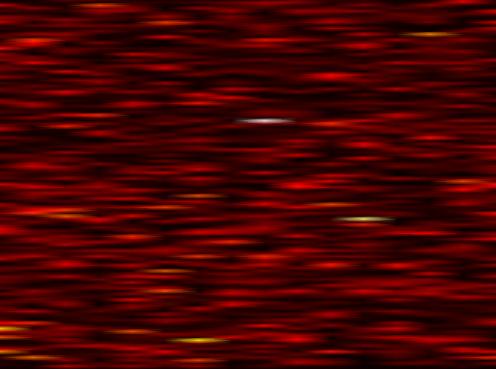
Label: FBMC